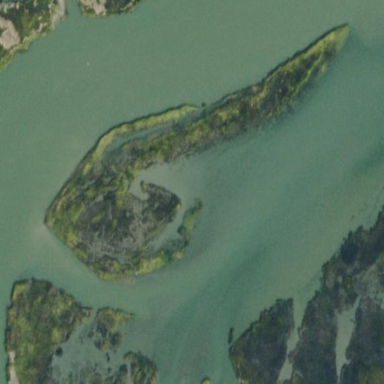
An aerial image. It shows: Islet located along the natural coastline.